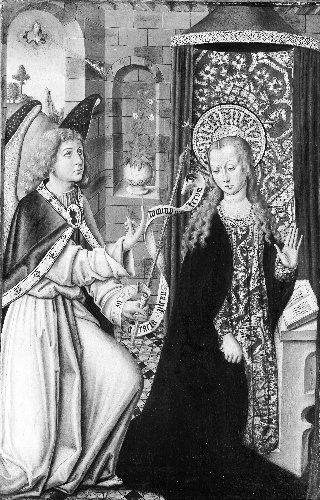
Title: The Annunciation
Artist: Budapest Master
Artist bio: Spanish, Castilian, ca. 1500
Object type: Painting
Classification: Paintings
Medium: Oil and gold on canvas, transferred from wood
Dimensions: 32 x 20 1/4 in. (81.3 x 51.4 cm)
Department: European Paintings
Credit line: Bequest of Muriel Stokes, 1958
Accession year: 1958
Repository: Metropolitan Museum of Art, New York, NY
Tags: Annunciation|Virgin Mary|Archangel Gabriel